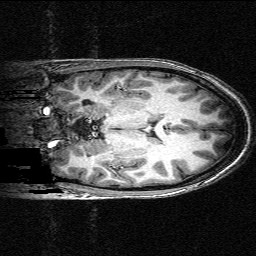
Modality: T1w
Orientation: coronal
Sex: female
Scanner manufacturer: siemens
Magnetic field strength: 3 T
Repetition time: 2.3 s
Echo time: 0.00336 s